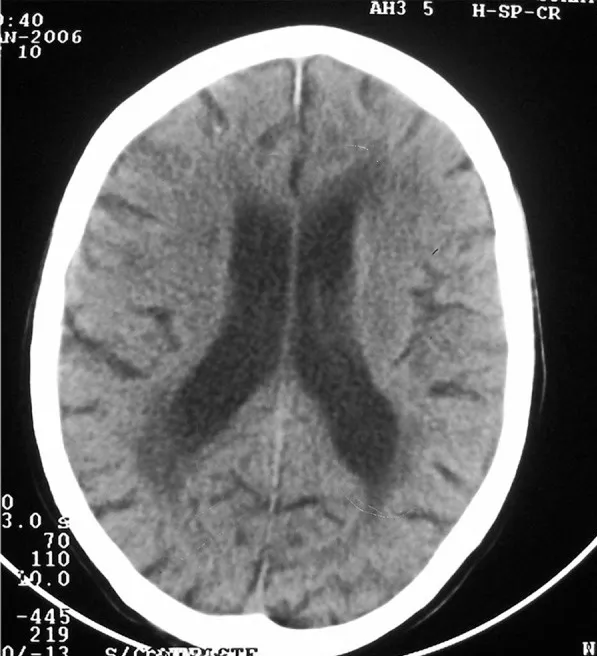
CT showing leukoaraiosis (periventricular hypodensity) suggestive of
Binswanger's disease.
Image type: radiology (ct)